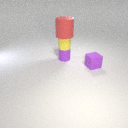
small yellow rubber cylinder below large red rubber cylinder